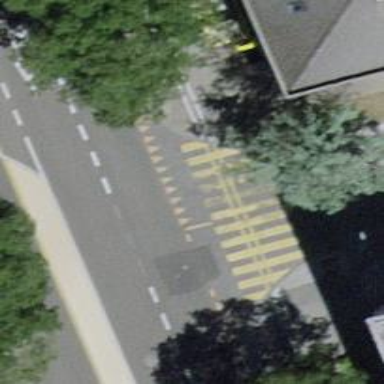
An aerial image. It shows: Zebra crossing on the road.